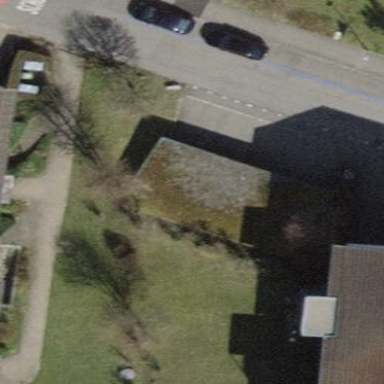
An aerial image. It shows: Flat roofed building.